Chest X-ray:
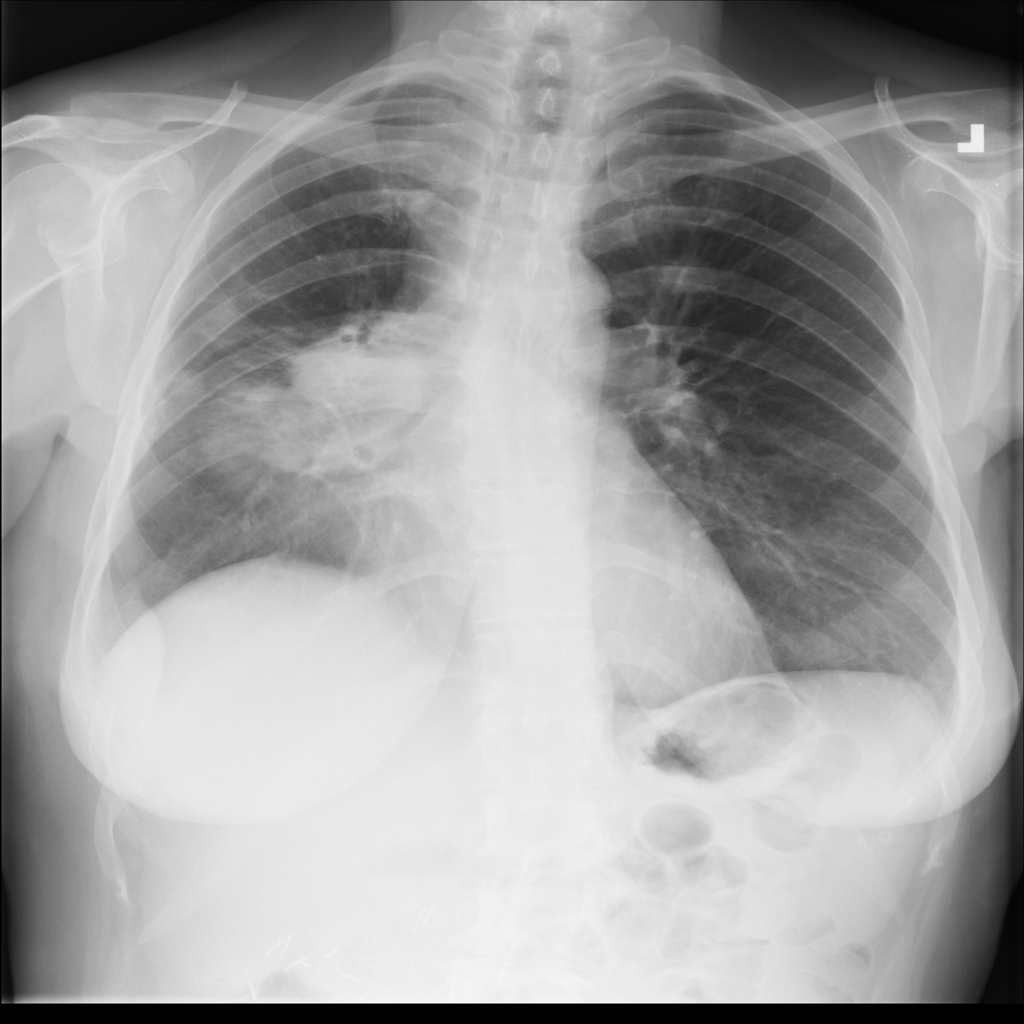
Findings: Mass, Diffuse Nodule, Nodule
No abnormal finding: no